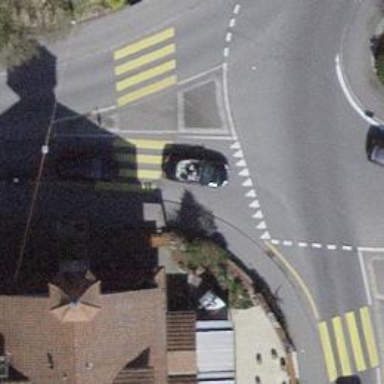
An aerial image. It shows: Kerb barrier.